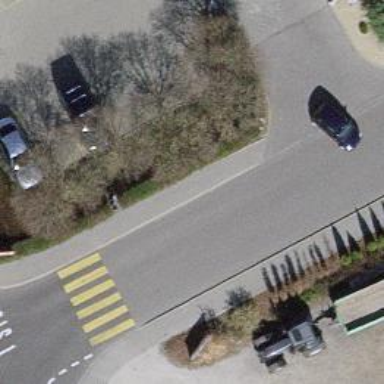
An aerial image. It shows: Sidewalk leading to public transport platform.